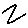
Label: zigzag